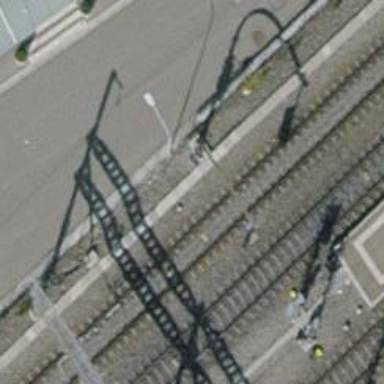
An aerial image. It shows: Railway signal.